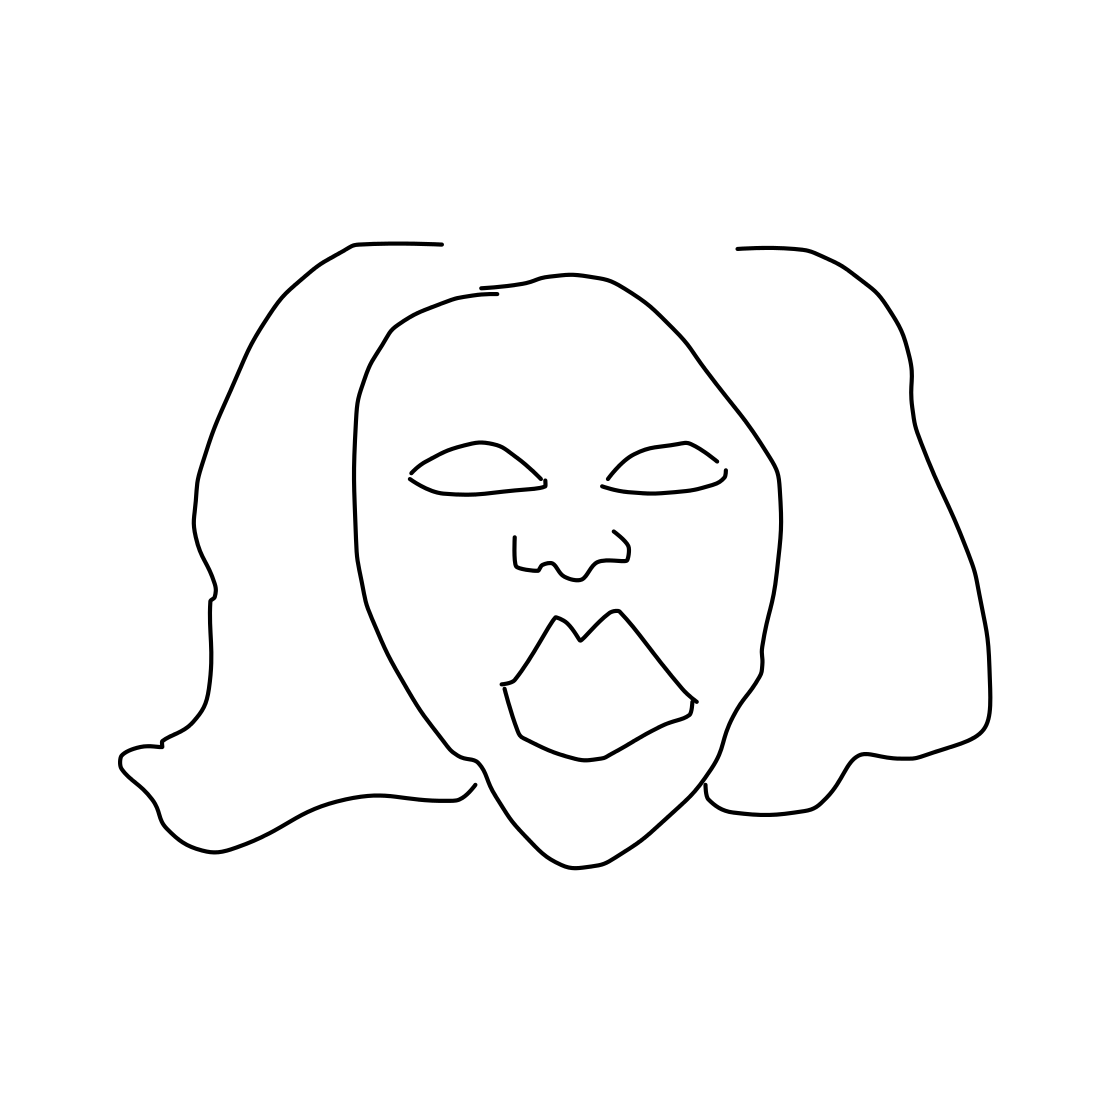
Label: face